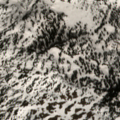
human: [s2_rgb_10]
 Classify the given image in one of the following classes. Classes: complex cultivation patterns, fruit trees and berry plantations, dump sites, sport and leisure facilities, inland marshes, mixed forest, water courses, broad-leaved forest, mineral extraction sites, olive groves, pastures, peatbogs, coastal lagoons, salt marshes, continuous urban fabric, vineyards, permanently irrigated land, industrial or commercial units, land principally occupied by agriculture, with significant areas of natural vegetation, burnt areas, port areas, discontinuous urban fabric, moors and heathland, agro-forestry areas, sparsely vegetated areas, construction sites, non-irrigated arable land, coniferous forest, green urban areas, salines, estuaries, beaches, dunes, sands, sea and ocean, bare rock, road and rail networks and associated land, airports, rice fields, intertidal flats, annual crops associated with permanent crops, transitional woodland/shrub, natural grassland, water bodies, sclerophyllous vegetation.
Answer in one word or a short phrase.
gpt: coniferous forest, natural grassland, moors and heathland